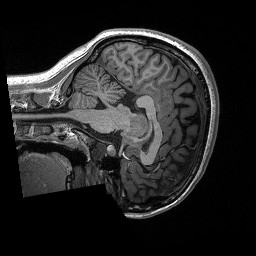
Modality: T1w
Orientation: sagittal
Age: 19
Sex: female